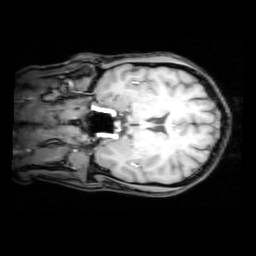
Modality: T1w
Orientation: coronal
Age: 25
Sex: female
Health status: healthy
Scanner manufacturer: philips
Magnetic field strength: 3 T
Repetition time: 0.012 s
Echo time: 0.0037 s